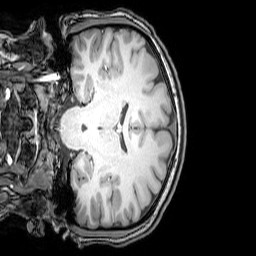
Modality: T1w
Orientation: coronal
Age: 26
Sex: female
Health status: healthy
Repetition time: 0.081 s
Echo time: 0.037 s